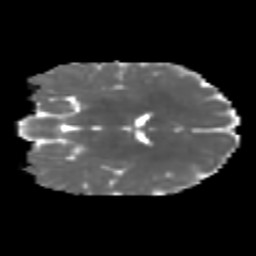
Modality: MD
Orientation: coronal
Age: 7
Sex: male
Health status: healthy